Interaction volume radius: 5 \u00c5
Interaction volume height: 10 \u00c5
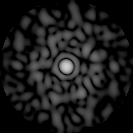
Disorder parameter: 0.7902